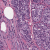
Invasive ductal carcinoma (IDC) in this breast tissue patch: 1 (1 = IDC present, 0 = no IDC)